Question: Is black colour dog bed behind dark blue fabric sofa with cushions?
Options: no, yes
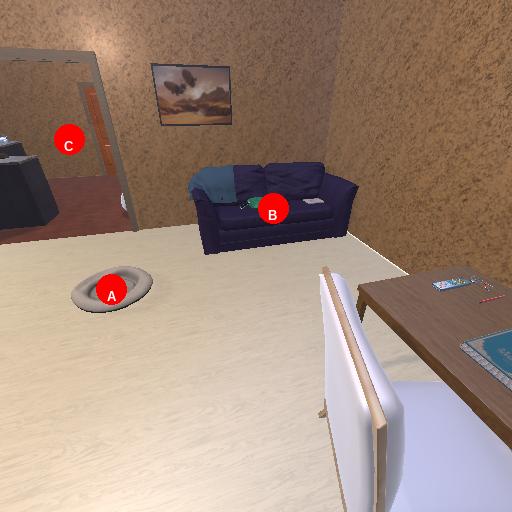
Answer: no